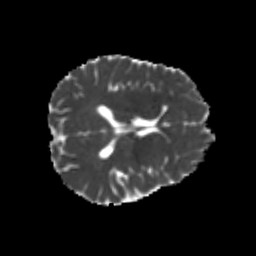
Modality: MD
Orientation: axial
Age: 24
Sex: male
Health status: healthy
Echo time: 0.074 s